Question: Recently i've tried <URL> app, and I've noticed that it works keeping other applications active.
(Check the screen below, as you can see safari window is still active and ColorSnapper keeps being active too).

How can is possible reproduce this effect ?
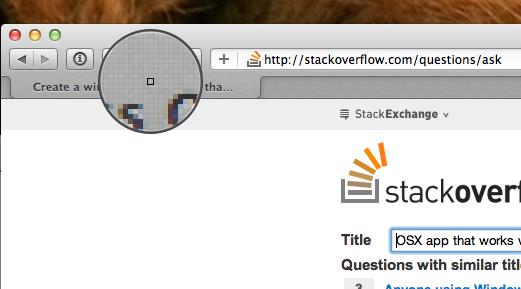
Answer: I believe these types of apps use 'LSBackgroundOnly' or 'LSUIElement' as Launch Services keys in their plist files (<URL>.
<URL> a bit more about it.